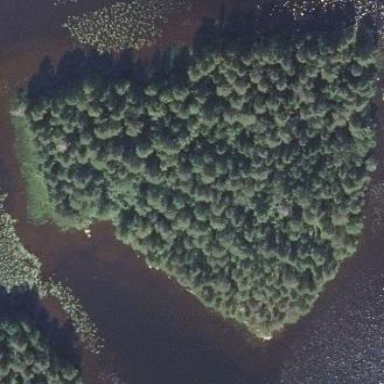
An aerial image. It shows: Islet surrounded by woodland.